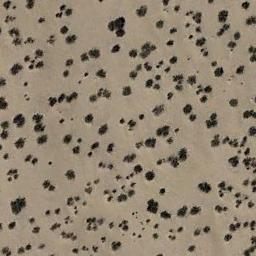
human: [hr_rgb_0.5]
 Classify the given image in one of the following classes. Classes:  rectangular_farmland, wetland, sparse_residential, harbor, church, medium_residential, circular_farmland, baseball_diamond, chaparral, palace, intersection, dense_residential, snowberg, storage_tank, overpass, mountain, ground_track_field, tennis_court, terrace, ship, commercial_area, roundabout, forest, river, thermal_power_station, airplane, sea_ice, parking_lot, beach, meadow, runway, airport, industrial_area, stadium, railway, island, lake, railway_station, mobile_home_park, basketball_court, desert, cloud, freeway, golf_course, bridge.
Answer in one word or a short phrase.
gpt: chaparral